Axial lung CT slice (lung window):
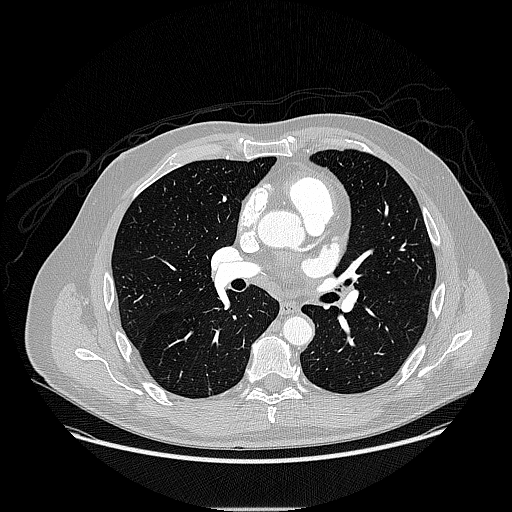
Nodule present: no